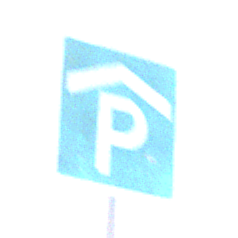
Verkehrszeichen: Parkhaus
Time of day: MorningAfternoon
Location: Outdoor (Suburban)
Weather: PartlyCloudy
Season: NotSpecified
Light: Natural